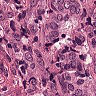
Metastatic tissue present: yes